Question: Count the number of objects in the diagram.
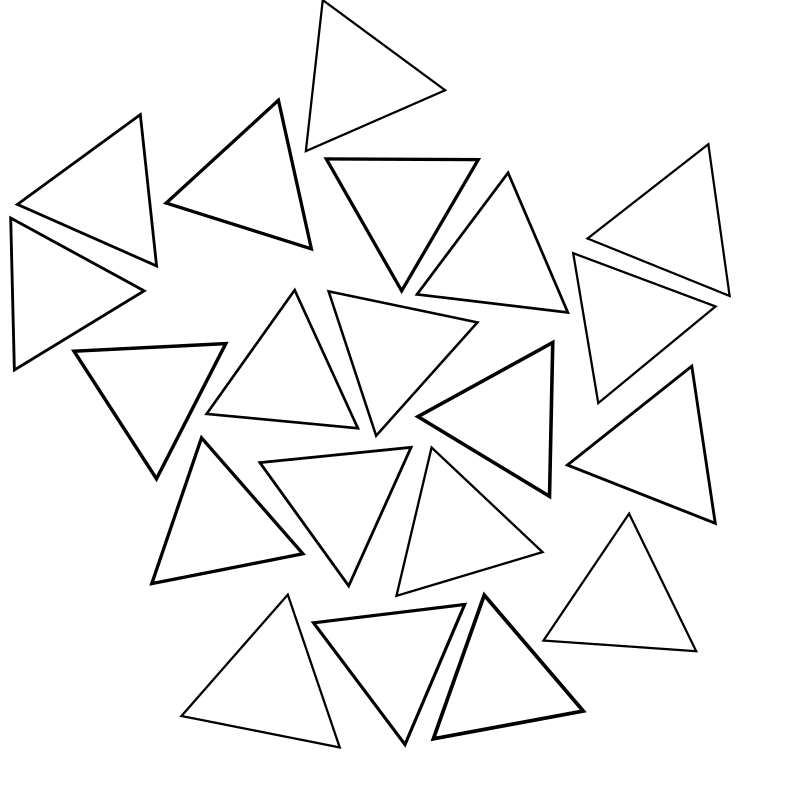
Answer: 20